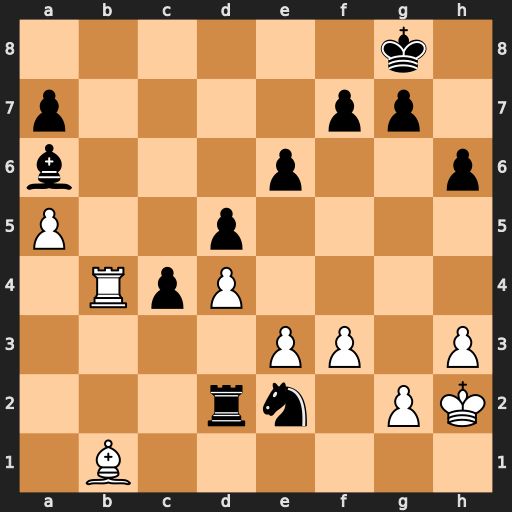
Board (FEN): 6k1/p4pp1/b3p2p/P2p4/1RpP4/4PP1P/3rn1PK/1B6
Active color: w
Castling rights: -
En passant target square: -
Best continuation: Rb8+ Bc8 Rxc8#